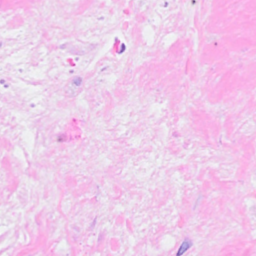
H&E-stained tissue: Breast